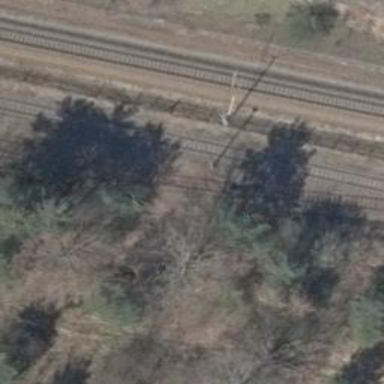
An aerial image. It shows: Railway yard used for servicing trains.